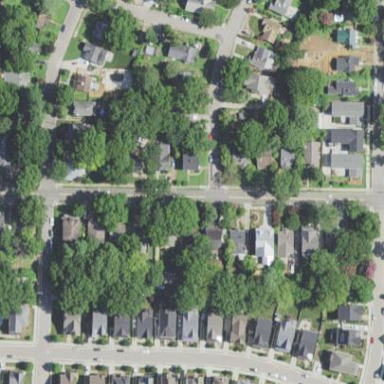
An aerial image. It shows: Residential neighbourhood.